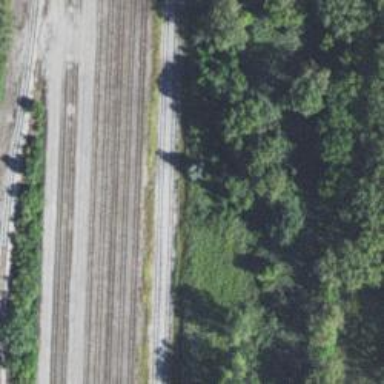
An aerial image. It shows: Rail spur service.